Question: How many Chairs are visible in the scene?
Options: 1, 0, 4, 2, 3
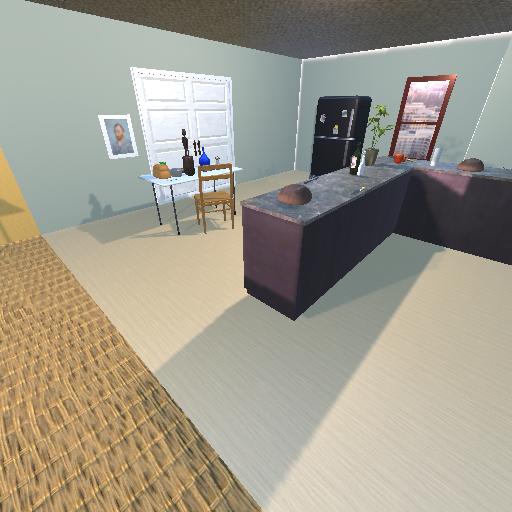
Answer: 1